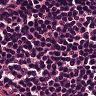
Metastatic tissue present: no